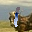
Label: 1